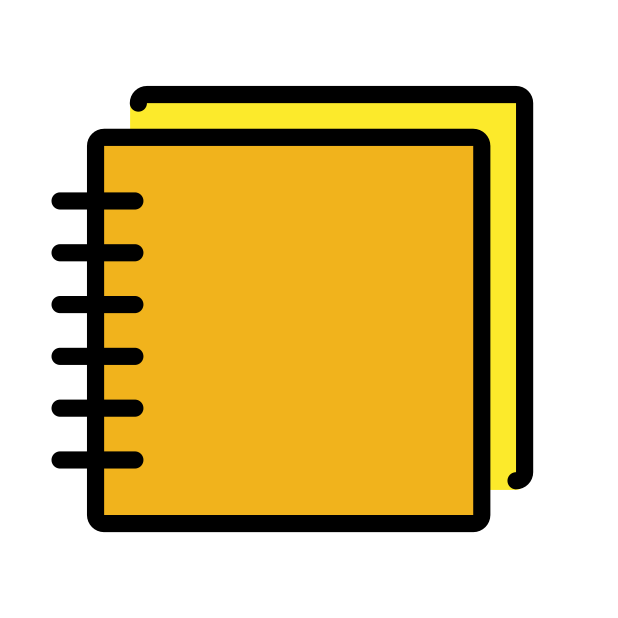
Emoji: 📒
Name: ledger
Unicode: 0x1f4d2